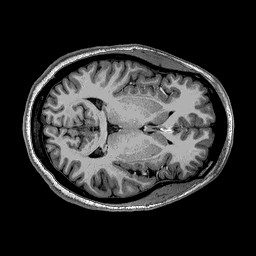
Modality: T1w
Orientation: coronal